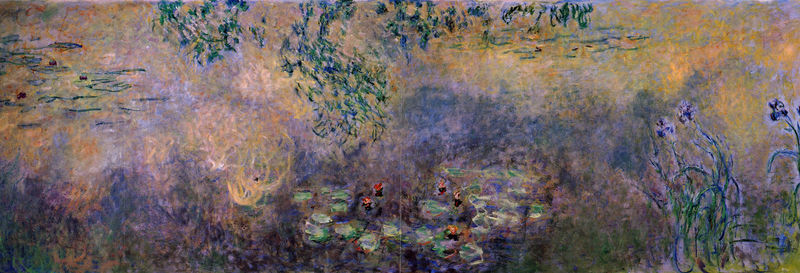
Titel: Nymphéas, Les Iris, Seerosen, Schwertlilien
Künstler: Claude Monet
Standort: Zürich.
Institution: Kunsthaus
Schlagwörter: baum, blau, blätter, gemälde, himmel, laub, wasser, wolken, bäume, fluss, gelb, grün, impressionismus, landschaft, ocker, see, teich, äste, bewegung, blume, blumen, bunt, impressionisme, licht, orange, paris, pastell, schwarz, weiss, blüten, rose, rot, beige, malerei, öl, ast, bach, natur, schilf, spiegelung, weide, zweige, gewässer, pastos, blatt, pflanze, pflanzen, rosa, wald, rund, abstrakt, farben, farbe, lila, nebel, violett, silhouette, querformat, blue, red, green, yellow, impressionistisch, monet, flowers, lciht, monumental, striche, surreal, impression, unscharf, panorama, neblig, algen, wasseroberfläche, wasserpflanzen, violet, gewächse, fisch, serie, verschwommen, knospen, iris, lac, water, seerosen, claude, claude monet, atmosphäre, planzen, grass, lilien, fleurs, purple, elfen, paysage, fleur, zwerge, fische, farbigkeit, eau, rittersporn, bleu, blu, lotos, watercolor, colors, spätwerk, wasserspiegelungen, wasserspiel, farbenfroh, giverny, schwertlilien, immressionismus, nympheas, pflazen, seeroden, seerosenteich, spiegelunga, teichrosen, vibration, vibrierend, wind gelb rosa blume, lines, pond, impressioniste, brush, brushstrokes, leaf, impressionnisme, contrast, rivière, blurry, haze, moss, troll, niemand, strokes, lily, seerosenblatt, aste, mare, étang, pissaro, marks, reflets, frogs, pads, lillies, puntillismus, nénuphars, bugs, nénuphar, lily pad, irises, nymphea, bourgeon, étangs, seerose